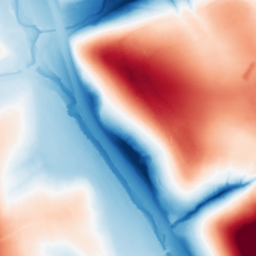
Category: classical
Decomposition family: gaussian
Decomposition parameters: sigma: 50
Upsampling method: sinc_blackman
Upsampling parameters: scale: 2
kernel_size: 16
Upsampling scale: 2